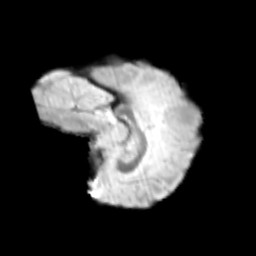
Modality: T2w
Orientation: sagittal
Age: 9
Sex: female
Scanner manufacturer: siemens
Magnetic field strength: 3 T
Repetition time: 3.8 s
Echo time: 0.07 s